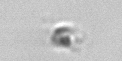
Label: detritus